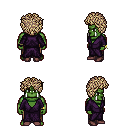
a pixel art fantasy rpg character, male body template, orc, green skin, purple robe, robe skirt, white blonde curly afro hairstyle, bracelets, maroon shoes, four views (front, back, left, right), 2x2 character sprite sheet, small pixel art, hard edges, no anti-aliasing